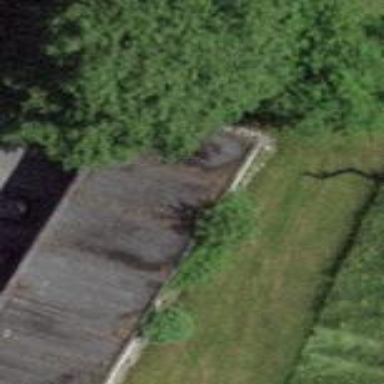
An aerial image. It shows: Garage.